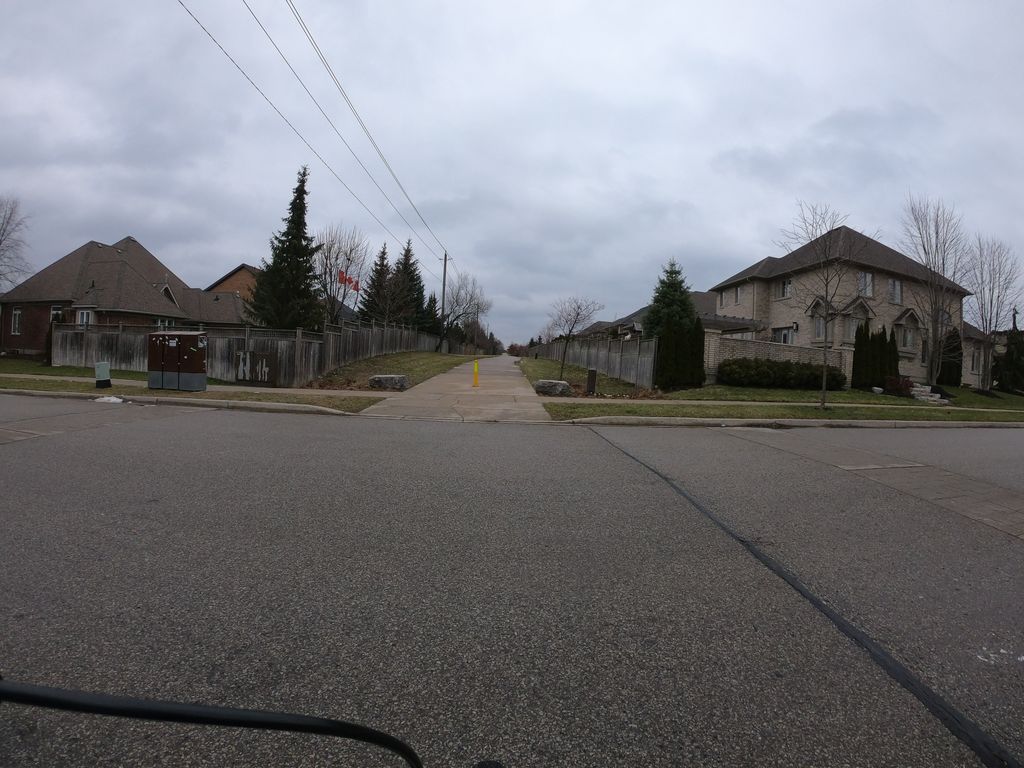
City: kitchener-waterloo